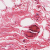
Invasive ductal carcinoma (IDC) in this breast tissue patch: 0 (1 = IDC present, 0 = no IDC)